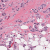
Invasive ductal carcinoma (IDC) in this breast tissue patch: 1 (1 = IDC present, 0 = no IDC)